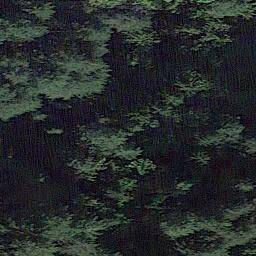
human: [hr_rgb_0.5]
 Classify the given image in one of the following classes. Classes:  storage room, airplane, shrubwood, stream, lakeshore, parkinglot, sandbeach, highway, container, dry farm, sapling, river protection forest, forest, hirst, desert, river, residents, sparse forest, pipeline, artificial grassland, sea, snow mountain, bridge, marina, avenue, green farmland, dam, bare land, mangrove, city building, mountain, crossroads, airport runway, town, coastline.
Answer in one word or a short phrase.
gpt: forest